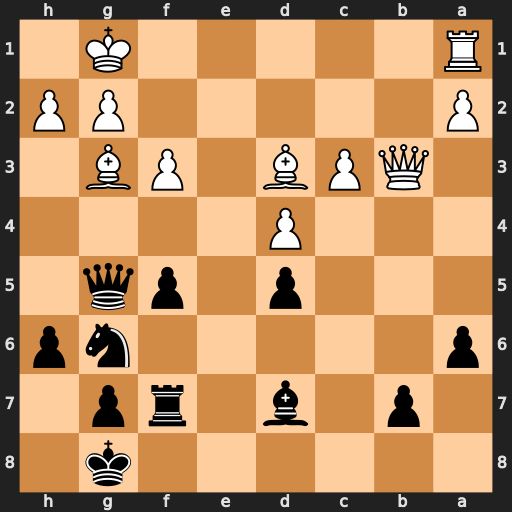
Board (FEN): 6k1/1p1b1rp1/p5np/3p1pq1/3P4/1QPB1PB1/P5PP/R5K1
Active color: b
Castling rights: -
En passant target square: -
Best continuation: Qe3+ Bf2 Qxd3